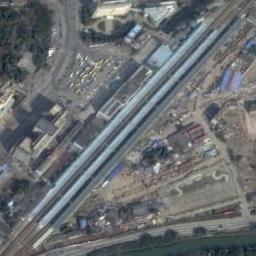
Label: railway_station